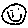
Label: smiley face